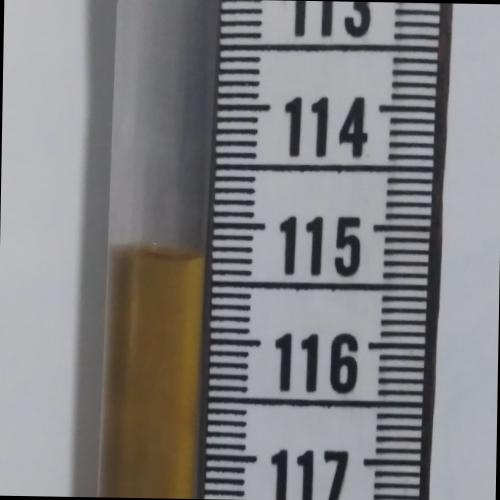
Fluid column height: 115.3 cm